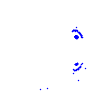
Particle: pion